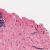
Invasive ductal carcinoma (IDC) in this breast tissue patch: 0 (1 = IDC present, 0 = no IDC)